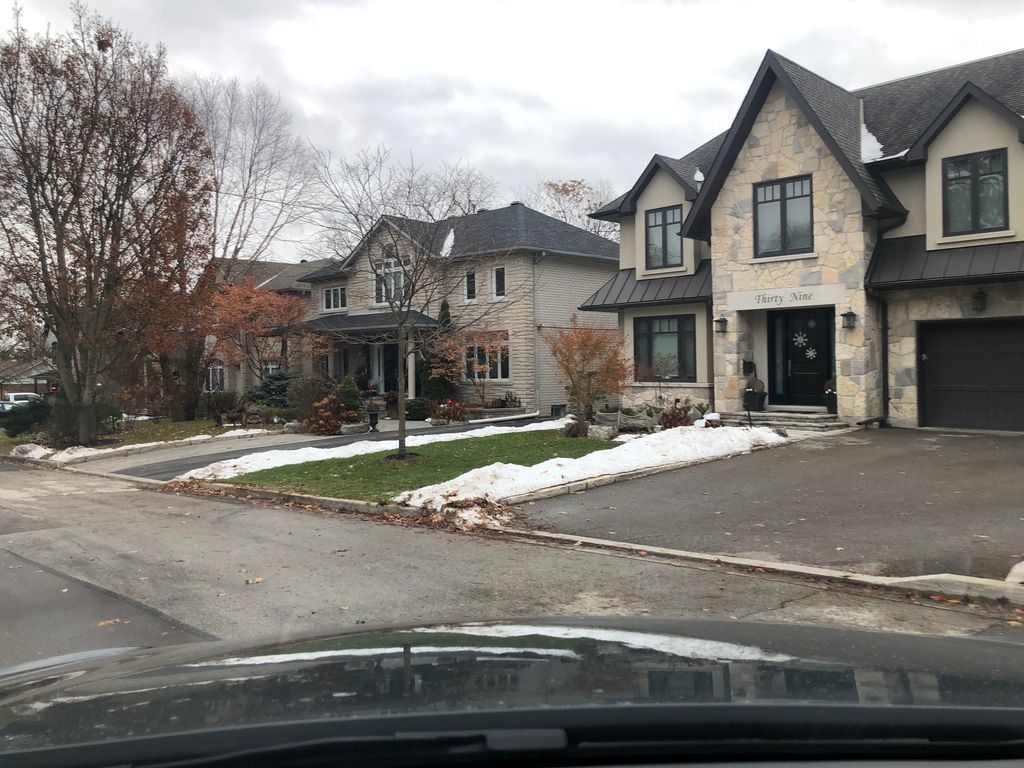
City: toronto